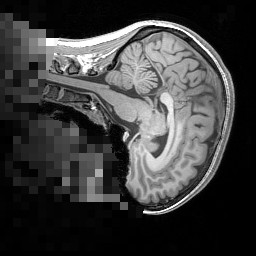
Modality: T1w
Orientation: sagittal
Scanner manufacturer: siemens
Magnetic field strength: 3 T
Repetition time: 1.5 s
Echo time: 0.00291 s